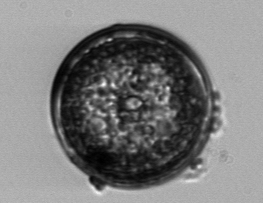
Label: Coscinodiscus